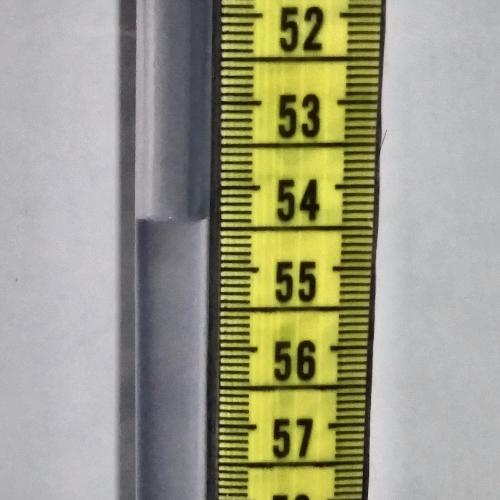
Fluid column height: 54.4 cm